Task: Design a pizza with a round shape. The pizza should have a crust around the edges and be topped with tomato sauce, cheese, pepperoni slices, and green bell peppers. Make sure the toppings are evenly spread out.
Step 205:
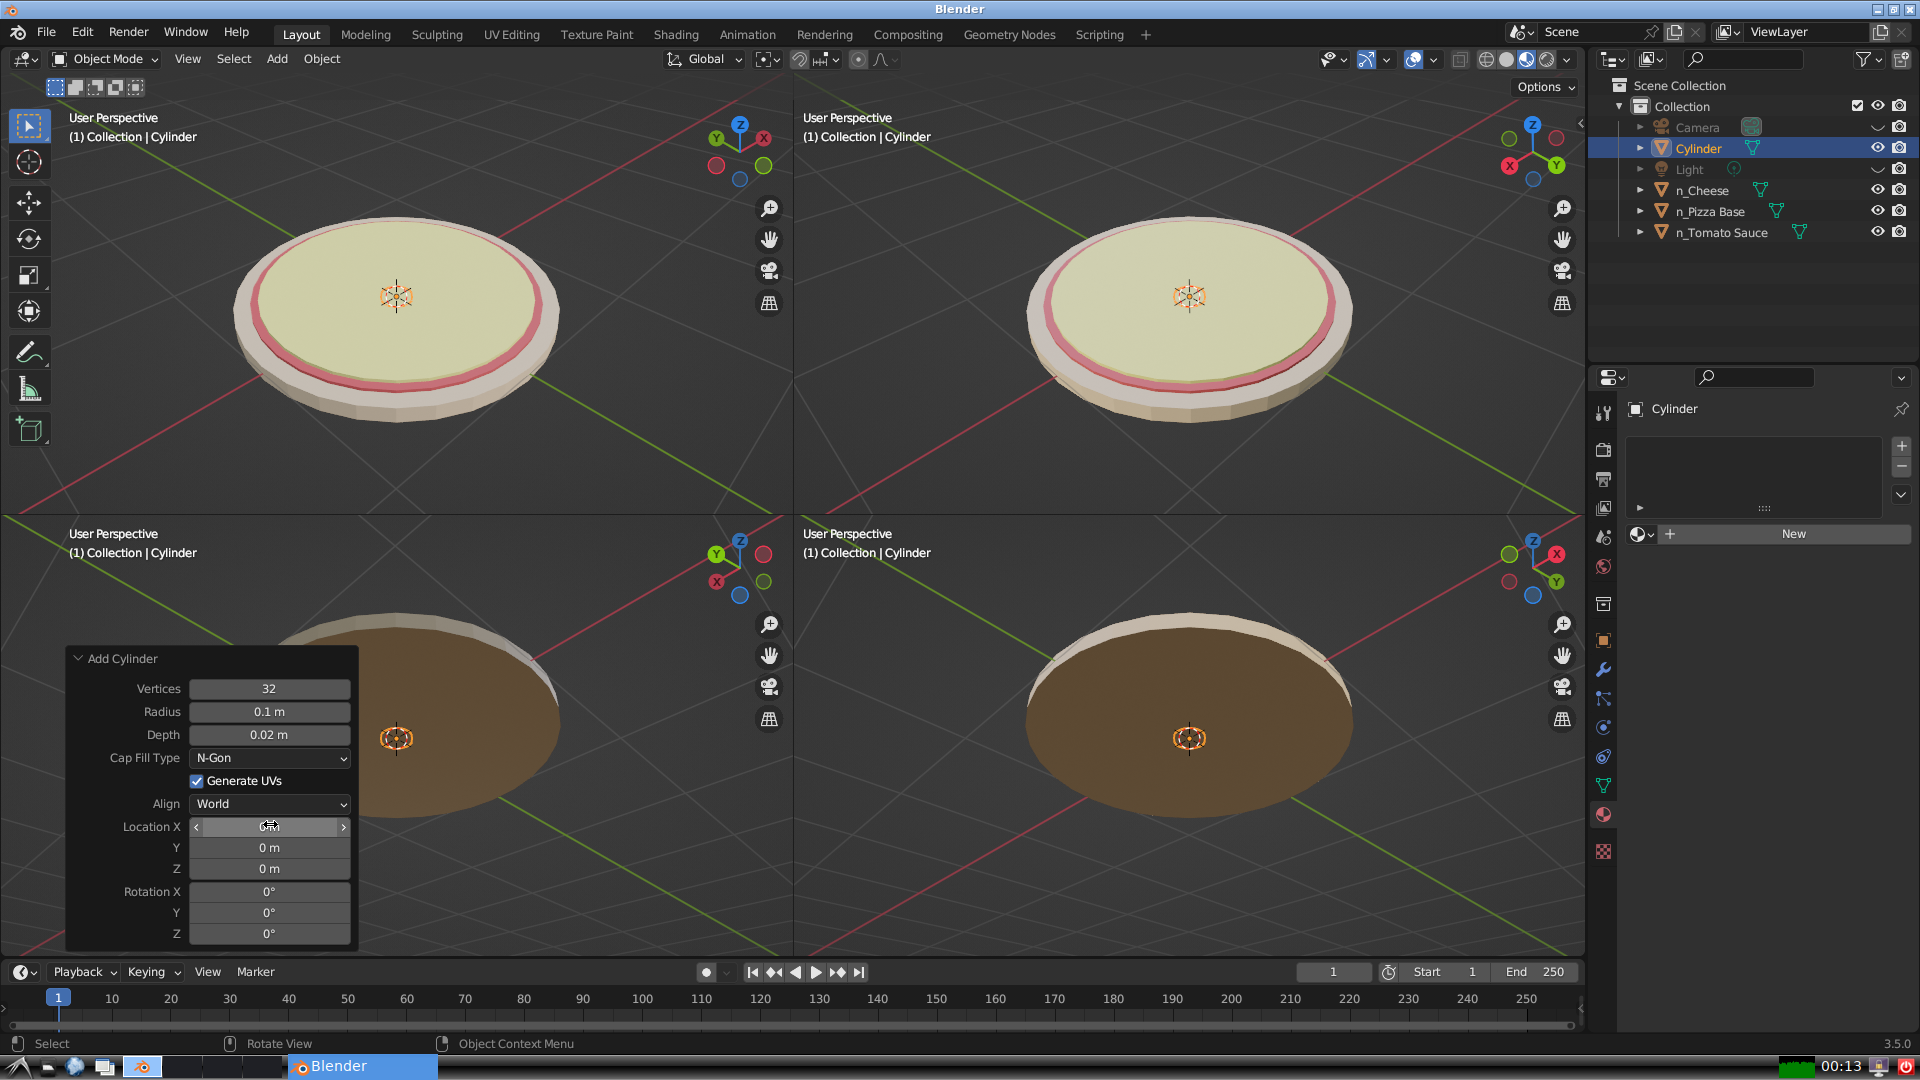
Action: click: no